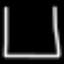
Label: square